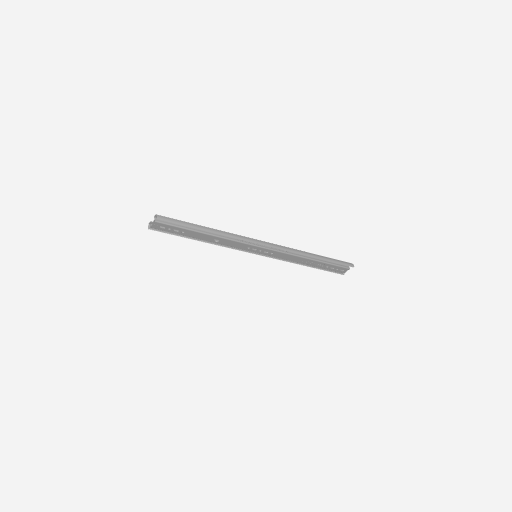
Part: ViperSlide14Ball